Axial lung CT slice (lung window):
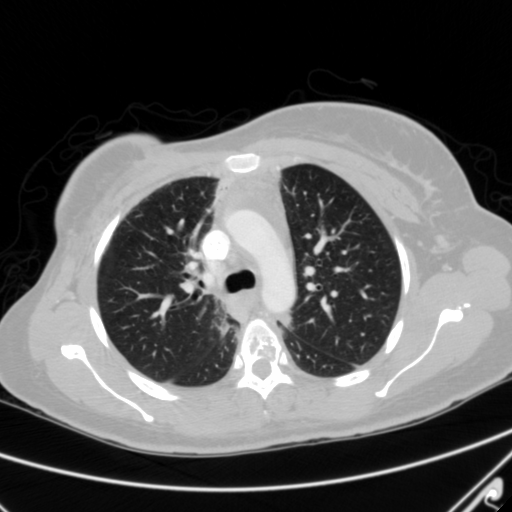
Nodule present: no